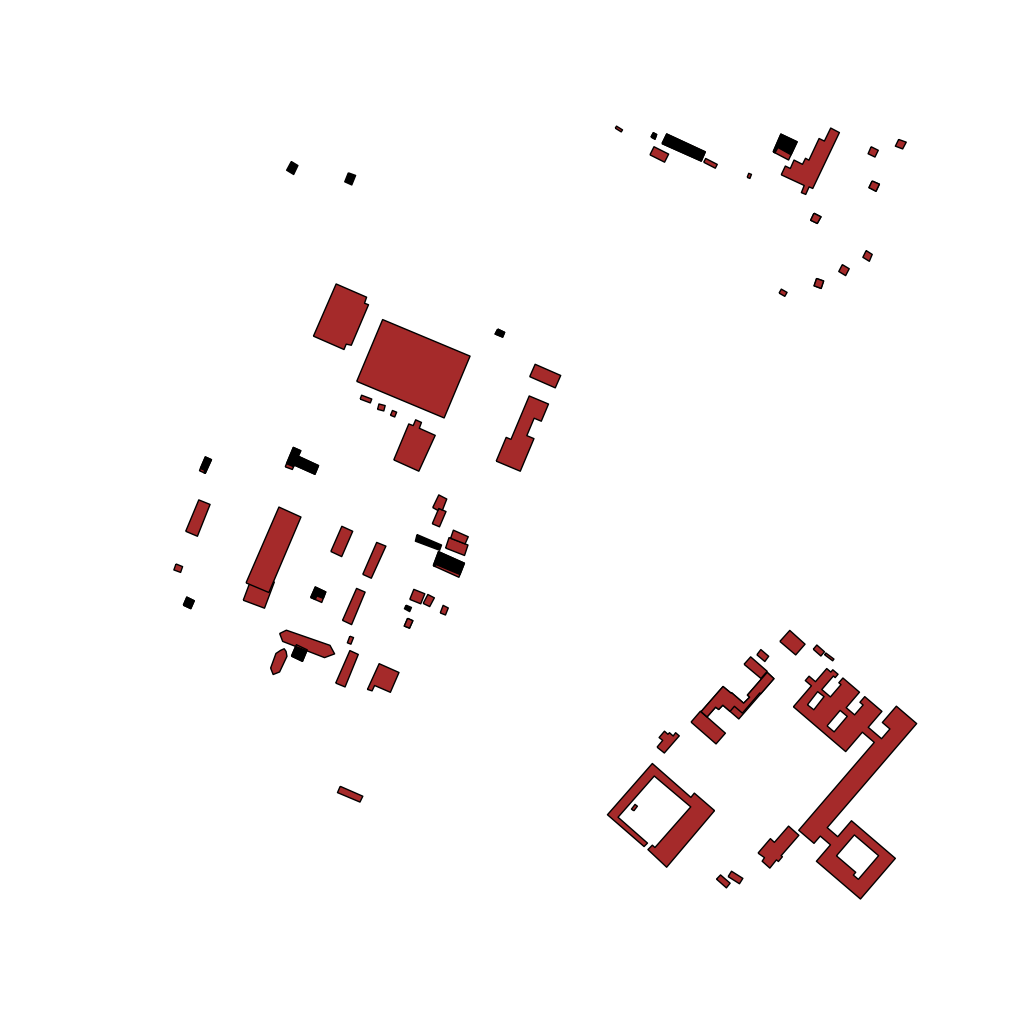
Tags: overhead vector_map, industrial, recreation, residential, individual_rise, low_rise, density_1, Building, Facility, 1.0 km²